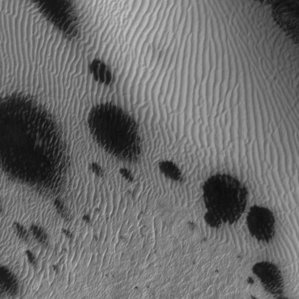
Label: frost